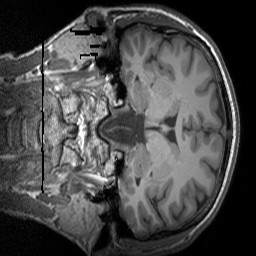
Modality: T1w
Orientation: coronal
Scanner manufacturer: siemens
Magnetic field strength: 3 T
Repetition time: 1.9 s
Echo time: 0.00267 s